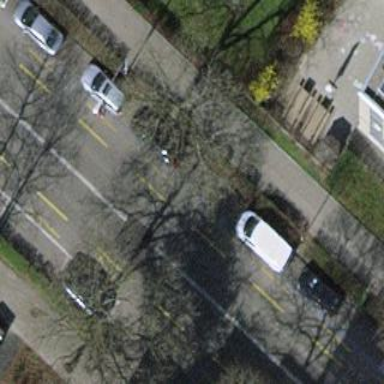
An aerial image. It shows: Parking lane.